Question: I have an operation object which creates it's own Managed Object Context. The operation object performs calculation basically to take off load from main thread while main thread concentrates on the UI aspect. This operation object's MOC shares a common persistent store across the application.
It sometimes happens such that, while the operation is being performed, the MOC of main thread is notified of changes in backend. So, I try to merge the changes of MOC, where some of the deletions in model objects might happen. In some rare cases, as I observe, the operation object might not have been realized yet and they are in fault state and at the same time main thread stores the changes into MOC (and to persistent store). My app is crashing in such scenario.
As per the standard texts, I have a dedicated MOC for my threads and as per my understanding, the data for faults should be accessed from the MOC of the thread. Does it make a difference in accessing fault requests from MOC of the thread, when say, the same object might have been deleted from the store?
Please see this stack trace:

What would be a better way of handling this?
I do understand from this post: <URL> that the managed object context of thread is not aware of the changes underlying the store and the faulted objects are expected to exist in the store. So, better it would be to either:
1. Update the collection of objects in the thread when there are any underlying changes (deletion) in the store by using the NSManagedObjectContextDidSaveNotification notification (From: https://stackoverflow.com/a/<PHONE>/260665)
2. Check whether the NSManagedObject's record exists in the store before trying to access it's properties by using -existingObjectWithID on the MOC (From: https://stackoverflow.com/a/<PHONE>/260665)
3. Handle exceptions in code? (Last resort, from: https://stackoverflow.com/a/<PHONE>/260665)
I cannot possibly go ahead with solutions 1 & 2 for it's not the NSManagedObject's properties directly am accessing, I have NSFetchedResultController which have sort descriptors inside which the app is crashing:
'''
-(NSMutableArray*)fetchedTaskObjects
{
if (nil==fetchedTaskObjects_ && self.taskLocalFetchedResultsController && self.persistantTaskFetchedResultsController)
{
NSArray *allNonPersistantTasks = [self.taskLocalFetchedResultsController fetchedObjects];
NSArray *allPersistantTasks = [self.persistantTaskFetchedResultsController fetchedObjects];
fetchedTaskObjects_ = [[NSMutableArray alloc] init];
[fetchedTaskObjects_ addObjectsFromArray:allNonPersistantTasks];
[fetchedTaskObjects_ addObjectsFromArray:allPersistantTasks];
NSSortDescriptor *tasksSortDescriptor = [NSSortDescriptor sortDescriptorWithKey:@"self.mockTaskCounter"
ascending:YES];
NSSortDescriptor *shortTextSortDescriptor = [NSSortDescriptor sortDescriptorWithKey:@"self.shortText"
ascending:YES];
NSSortDescriptor *headerTextSortDescriptor = [NSSortDescriptor sortDescriptorWithKey:@"self.accountAssignmentText"
ascending:YES];
[fetchedTaskObjects_ sortUsingDescriptors:[NSArray arrayWithObjects:tasksSortDescriptor, shortTextSortDescriptor, headerTextSortDescriptor, nil]];
}
return fetchedTaskObjects_;
}
'''
So any suggestions of finding the solution in a right way?
The error (exception) which I am getting:
'''
CoreData could not fulfill a fault for '0x2b0298a0 <x-coredata://E7E91AFC-5BE6-4996-B28F-92CD115A5D0A/CSTaskRegister/p14746>'
'''
Which line it crashes?
It crashes in any one of the sort descriptors where the internal property of the faluted Managed object is tried to access by the sort descriptors for sorting purpose. Since it is a thread, we are not sure when exactly the underlying object is deleted in the store. So, the thread crash sometimes also occurs in my statistics calculation code.
Why am combining the result of two FRC?
Because, the project initially started out with different MOCs for these 2 cases, now though the MOC is single the differentiation still remains. But I don't think it is a problem to have discrete FRCs with it's own purpose.
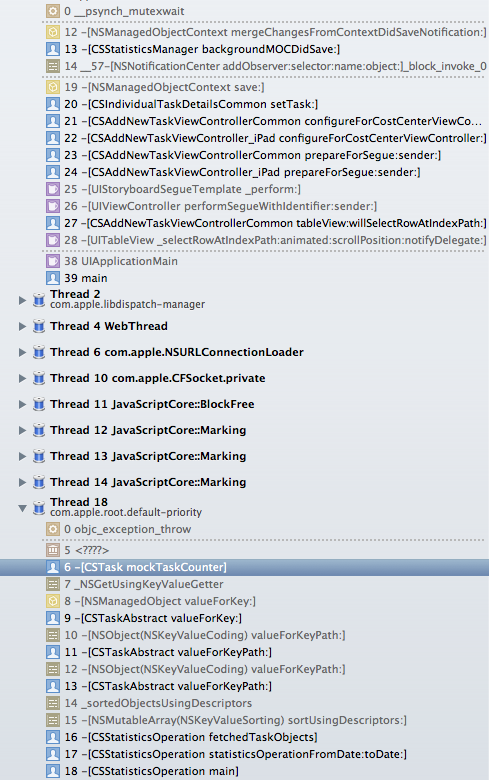
Answer: Did enough research, the only way to avoid this happening is to update the collection by listening to the notifications (1st solution mentioned in the question) and another approach is to double check with '-existingObjectWithID' (2nd solution in question) before accessing the properties.
But in my case, the properties of deleted (from persistent store) Managed Objects are being accessed internally by the sort descriptors. Leaves me no choice but to handle the exception (3rd solution in question) in the thread and neglect the (erroneous) results of this thread.